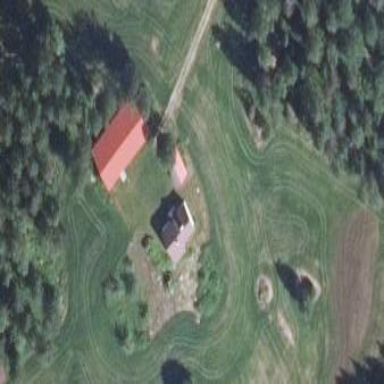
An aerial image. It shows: Farmyard area.